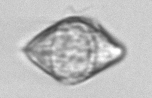
Label: Gyrodinium